Question: I managed to get dataset for drawing my chart as per my requirement like this:

Now I want to pass this to my google charts api to draw line chart.
I have done pivoting on my table for getting the desired dataset. Here in this example column1 has months and rest columns are actually from the database(so not sure how many more columns will be there).
I want json string of this format:
'''
"{"cols":[
{"id":"","label":"Month","pattern":"","type":"string"},
{"id":"","label":"Col1","pattern":"","type":"number"},
{"id":"","label":"Col2","pattern":"","type":"number"},
{"id":"","label":"Col3","pattern":"","type":"number"}
],
"rows":[
{"c":[{"v":"Jan"},{"v":37.8},{"v":80.8},{"v":41.8}]},
{"c":[{"v":"Feb"},{"v":30.9},{"v":69.5},{"v":32.4}]},
{"c":[{"v":"Mar"},{"v":25.4},{"v":57},{"v":25.7}]},
{"c":[{"v":"Apr"},{"v":11.7},{"v":18.8},{"v":10.5}]},
{"c":[{"v":"May"},{"v":11.9},{"v":17.6},{"v":10.4}]},
{"c":[{"v":"Jun"},{"v":8.8},{"v":13.6},{"v":7.7}]},
{"c":[{"v":"Jul"},{"v":7.6},{"v":12.3},{"v":9.6}]},
{"c":[{"v":"Aug"},{"v":12.3},{"v":29.2},{"v":10.6}]},
{"c":[{"v":"Sep"},{"v":16.9},{"v":42.9},{"v":14.8}]},
{"c":[{"v":"Oct"},{"v":12.8},{"v":30.9},{"v":11.6}]},
{"c":[{"v":"Nov"},{"v":5.3},{"v":7.9},{"v":4.7}]},
{"c":[{"v":"Dec"},{"v":6.6},{"v":8.4},{"v":5.2}]}]}"
'''
How can I form my object class to return this json string? Any ideas would be helpful.
The last option I can think of is building my json string dynamically using stringBuilder. Is there any other way to do this?
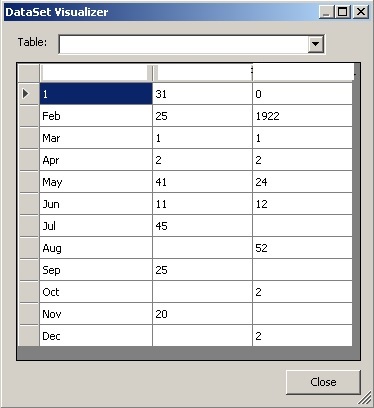
Answer: I finally managed to get it to work, This is how I serialized my Json object:
'''
public class Col
{
public string id { get; set; }
public string label { get; set; }
public string pattern { get; set; }
public string type { get; set; }
}
public class C
{
public object v { get; set; }
}
public class Row
{
public List<C> c { get; set; }
}
public class RootObject
{
public List<Col> cols { get; set; }
public List<Row> rows { get; set; }
}
'''